Question: I seem to have a strange problem as some ghost values have entered my file. I got this file from someone but looks like file has seen several deletion, copy pastes etc. Please see attached image.

It shows ghost values in cell J186 and the values returned by various IS*** functions on cell j186. Such values are there in several columns in the file and I am sure they are consuming a lot of Filesize and the file is crashing every now and then. The file is 100 MB.
For example, when I select any cell in column L say Cell L56 and press Ctrl+Down, the cursor gets stuck in the cell L186 even when there is no value. If I select the cells L3:L186 and manually enter delete, something gets deleted (I cant see) and then the range functions as a normal range (i.e. If i select any random cell in that range and do a Ctrl+Down, it goes to the last row in Excel Row <PHONE>) Any cell in the range upto L186 shows the same behaviour as cell J186.
Is there a way to write a VBA code to identify such cells and clear contents of such cells?
Thanks in advance.
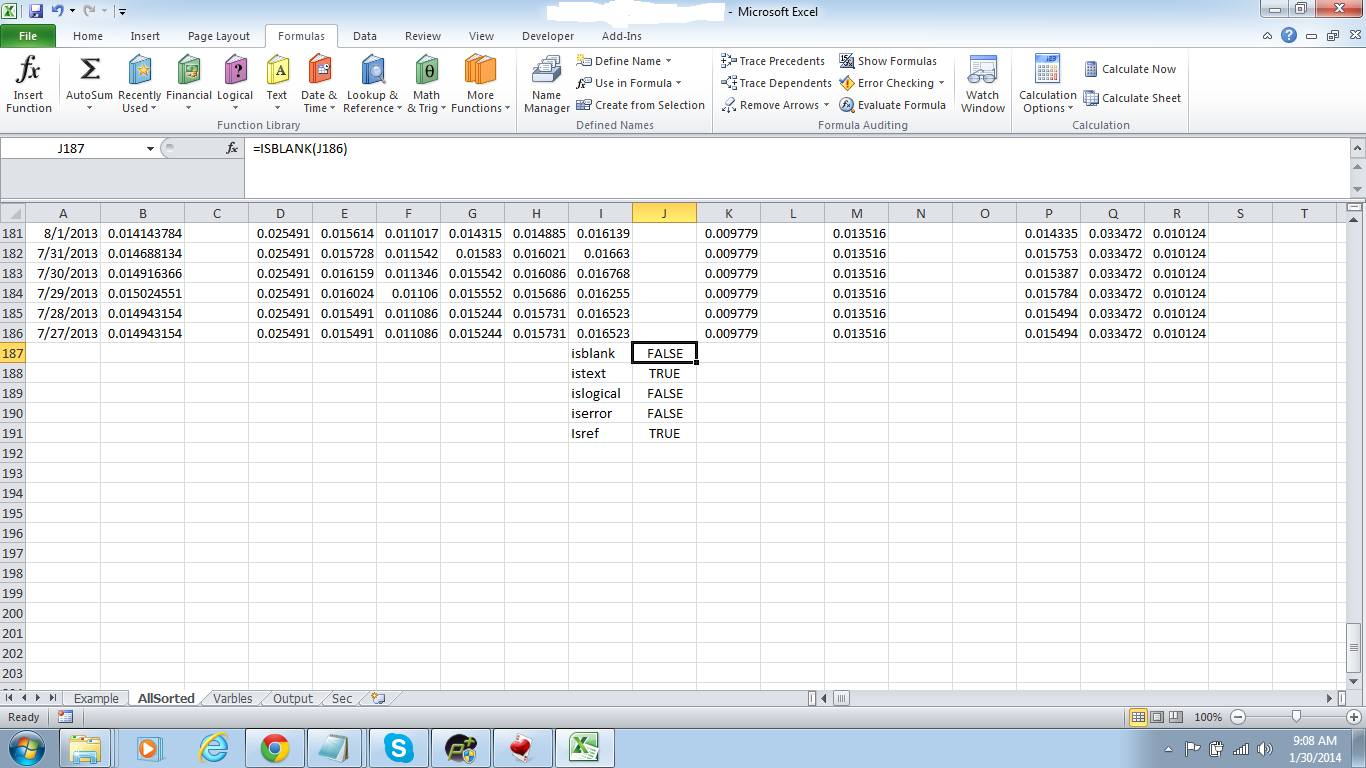
Answer: Yes, there is something strange here ..... zero length cells that are not actually blank (when tested with 'SpecialCells(xlBlank)'
On your sample file '=CODE(A117)' returns '#VALUE'. Yet the cell is not blank
This array based code provides a very quick way of turning the cells to truely blank
'''
Sub QuickReplace()
Dim rng1 As Range
Dim X
Dim lngRow As Long
Dim lngCol As Long
ActiveSheet.UsedRange
X = ActiveSheet.UsedRange.Value2
For lngRow = 1 To UBound(X, 1)
For lngCol = 1 To UBound(X, 2)
If Len(X(lngRow, lngCol)) = 0 Then X(lngRow, lngCol) = vbNullString
Next
Next
ActiveSheet.UsedRange.Value2 = X
End Sub
'''